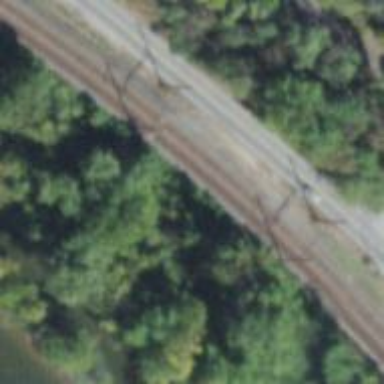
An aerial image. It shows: Railway track.